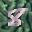
Label: 8